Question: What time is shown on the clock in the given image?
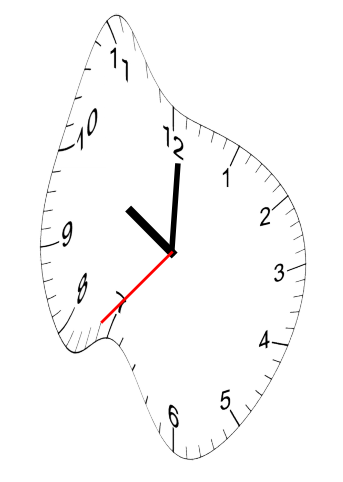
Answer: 10:00:37